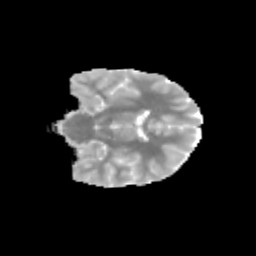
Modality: MD
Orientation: coronal
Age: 13
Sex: female
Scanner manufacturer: siemens
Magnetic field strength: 3 T
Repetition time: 3.8 s
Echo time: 0.07 s